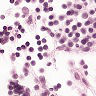
Metastatic tissue present: no